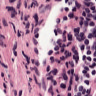
Metastatic tissue present: no